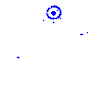
Particle: electron